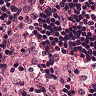
Metastatic tissue present: no